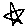
Label: star